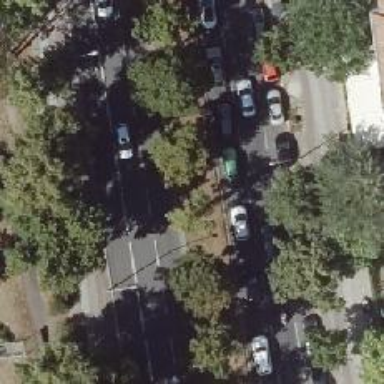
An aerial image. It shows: Avenue lined with broadleaved deciduous trees.